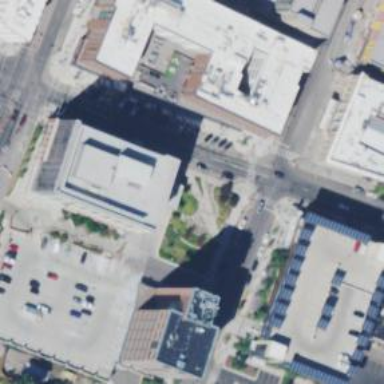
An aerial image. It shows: Bank building.